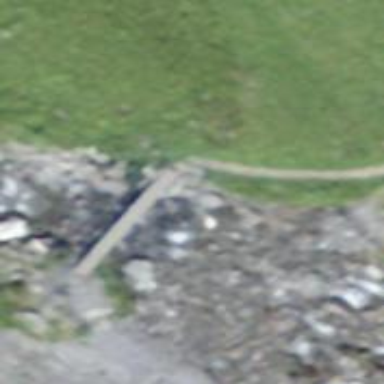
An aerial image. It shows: Path on bridge.